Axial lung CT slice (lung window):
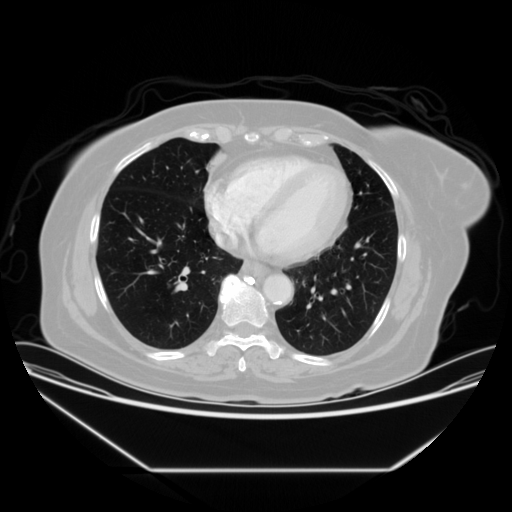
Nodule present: no